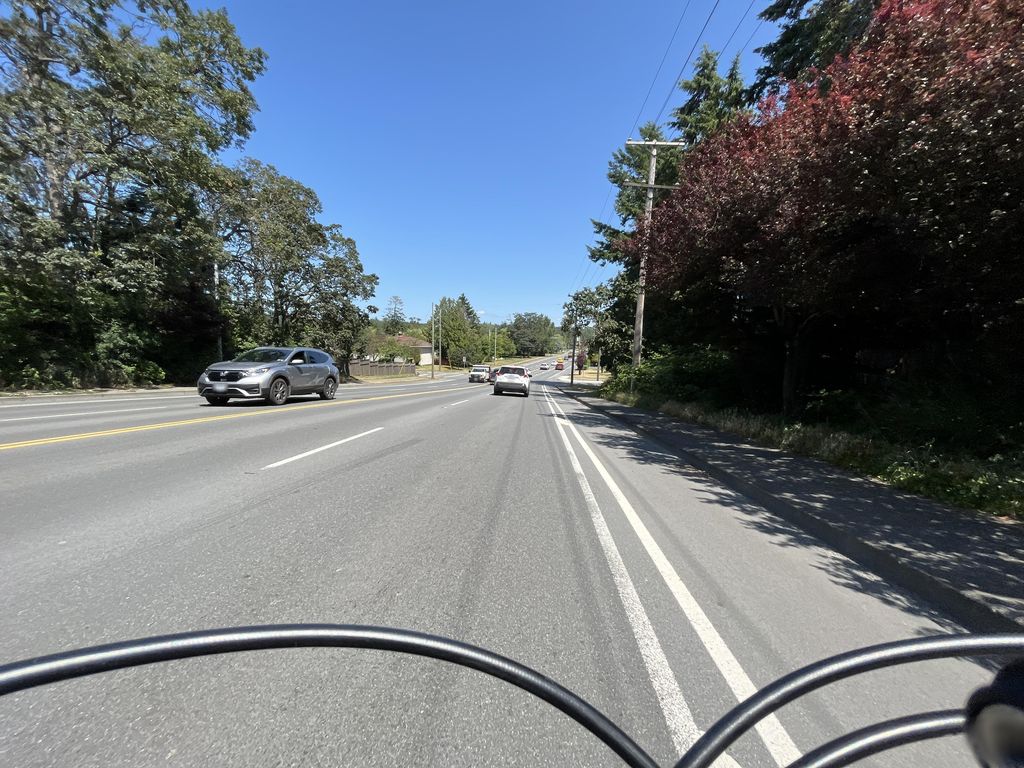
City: victoria